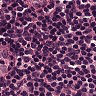
Metastatic tissue present: no